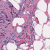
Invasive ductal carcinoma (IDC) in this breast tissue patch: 1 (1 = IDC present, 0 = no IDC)